Question: I have the following tables -
'''
**TimeLogs**
ID
UserID
JobID
TimeTaken
**Jobs**
ID
EstimatedTime
ActualTime
**ClockInLogs**
ID
UserID
ClockDateTimeIn
ClockDateTimeOut
'''
The following query generates duplicated records -
'''
SELECT tl.JobID, TimeTaken as 'HoursSold',
DATEDIFF(minute, ClockDateTimeIn, ClockDateTimeOut) / 60 as Hours_Difference,
DATEDIFF(second, ClockDateTimeIn, ClockDateTimeOut) / 60 as Minutes_Difference
from TimeLogs tl
INNER JOIN Jobs j on tl.JobID = j.ID
LEFT JOIN ClockInLogs cil on tl.UserID = cil.UserID
where tl.UserID = 10000 and
ClockDateTimeIn BETWEEN DATEADD(wk, DATEDIFF(wk,0,'11/08/2013'), 0) AND
DATEADD(wk, DATEDIFF(wk,0,'11/08/2013'), 6)
group by tl.ID, tl.JobID, j.TotalEstimatedCharge, tl.TimeTaken, cil.ClockDateTimeIn, cil.ClockDateTimeOut
'''

What I would like it to do is return a sum of HoursWorked, Hours_Difference and Minutes_Difference - without the duplication. I can't work out where the duplication is coming from. Any ideas?
Thanks
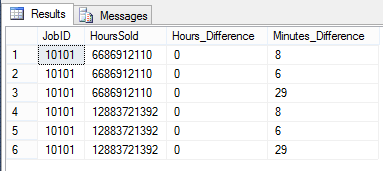
Answer: You need to sum the hours and minutes instead of grouping by them:
You could end up with more than 60 minutes doing it this way.
'''
select
tl.JobID,
TimeTaken as 'HoursSold',
Sum(datediff(n, ClockDateTimeIn, ClockDateTimeOut) / 60) Hours_Difference,
Sum(datediff(s, ClockDateTimeIn, ClockDateTimeOut) / 60) Minutes_Difference
from
TimeLogs tl
inner join
Jobs j
on tl.JobID = j.ID
left join
ClockInLogs cil
on tl.UserID = cil.UserID
where
tl.UserID = 10000 and
ClockDateTimeIn between dateadd(wk, datediff(wk,0,'11/08/2013'), 0) and
dateadd(wk, datediff(wk,0,'11/08/2013'), 6)
group by
tl.JobID,
tl.TimeTaken
'''